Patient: sex M, age 53
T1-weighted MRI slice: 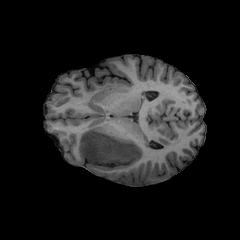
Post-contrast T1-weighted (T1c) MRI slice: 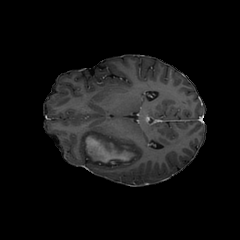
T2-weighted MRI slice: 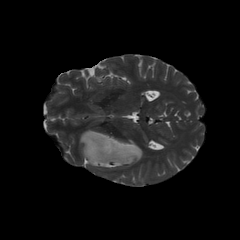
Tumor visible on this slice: yes
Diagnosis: Astrocytoma, IDH-mutant
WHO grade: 4